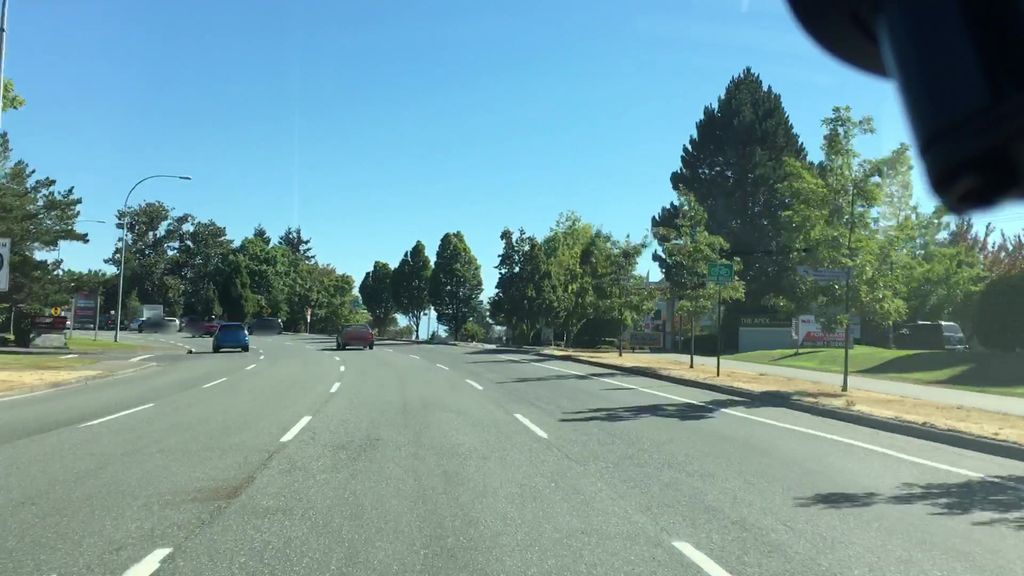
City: victoria